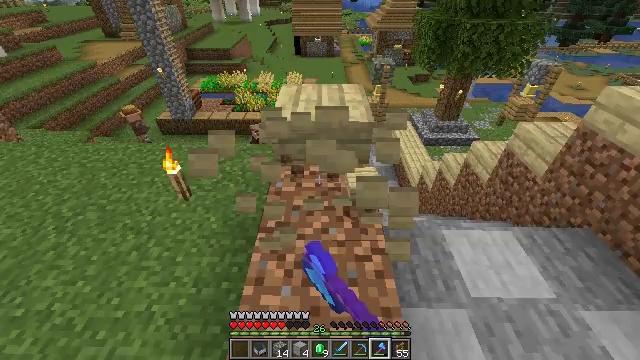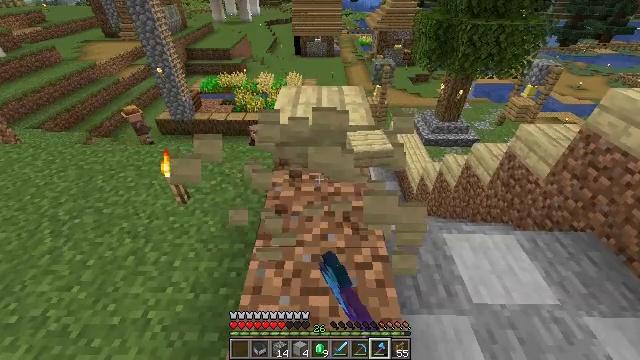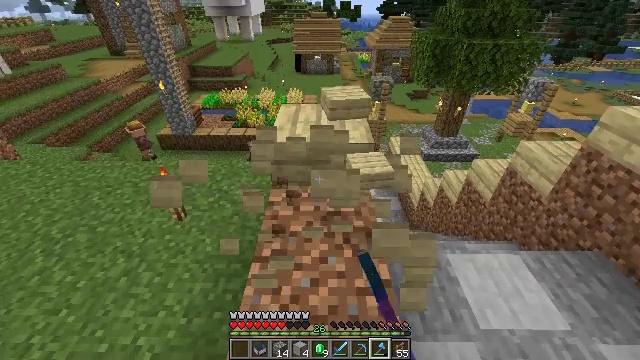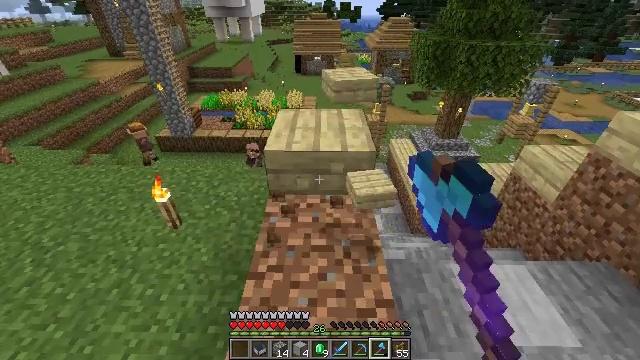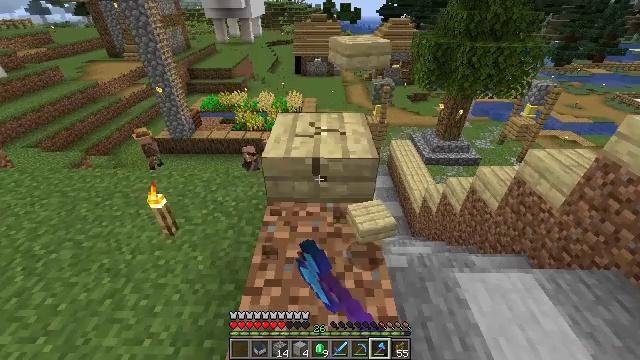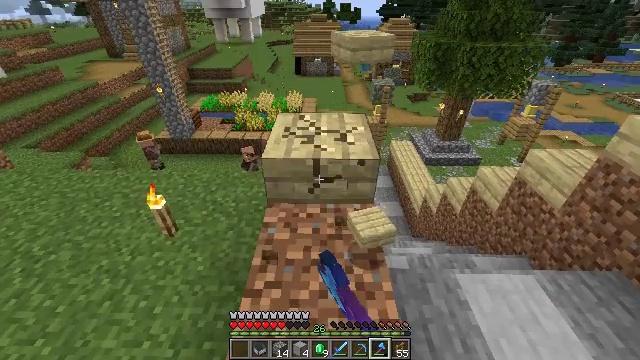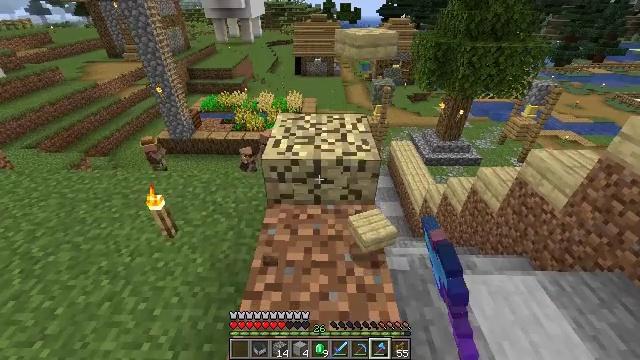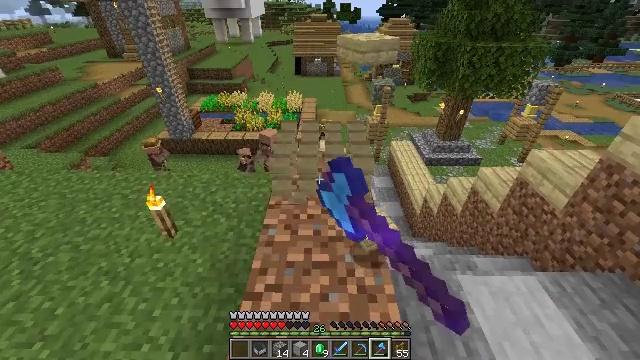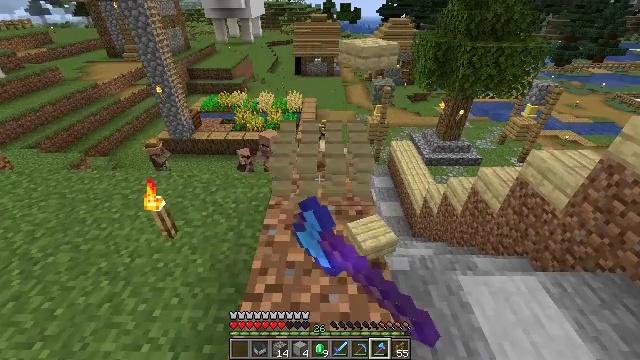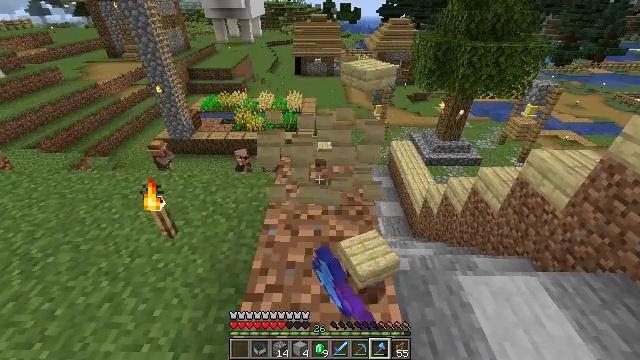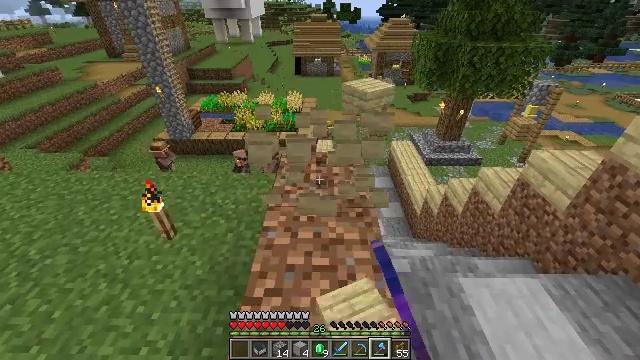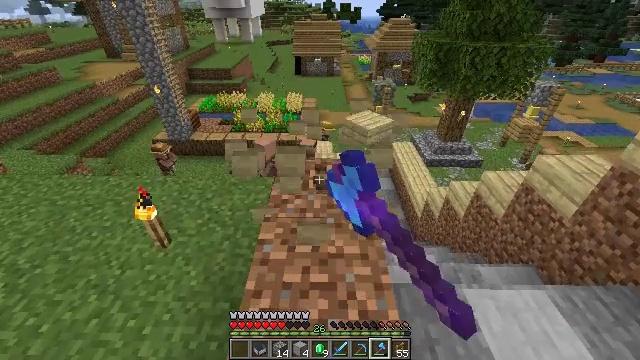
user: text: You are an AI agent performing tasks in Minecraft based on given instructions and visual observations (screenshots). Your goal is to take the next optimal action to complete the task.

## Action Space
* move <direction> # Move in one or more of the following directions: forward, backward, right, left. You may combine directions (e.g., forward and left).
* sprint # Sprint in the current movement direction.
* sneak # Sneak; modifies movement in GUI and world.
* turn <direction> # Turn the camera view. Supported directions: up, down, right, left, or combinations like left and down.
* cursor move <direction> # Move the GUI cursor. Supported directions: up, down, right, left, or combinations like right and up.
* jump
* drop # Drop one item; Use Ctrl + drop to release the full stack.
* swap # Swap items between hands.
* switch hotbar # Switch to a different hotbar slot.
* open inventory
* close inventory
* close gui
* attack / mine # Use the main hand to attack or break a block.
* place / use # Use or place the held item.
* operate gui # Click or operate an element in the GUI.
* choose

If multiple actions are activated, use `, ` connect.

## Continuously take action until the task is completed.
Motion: motion action
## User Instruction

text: Collect the birch slab for reuse.
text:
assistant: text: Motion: move forward, attack / mine
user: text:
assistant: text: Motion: move forward, turn up, attack / mine
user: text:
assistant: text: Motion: attack / mine
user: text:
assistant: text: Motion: attack / mine
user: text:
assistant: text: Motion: attack / mine
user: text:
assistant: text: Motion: attack / mine
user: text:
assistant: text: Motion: attack / mine
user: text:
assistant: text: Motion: attack / mine
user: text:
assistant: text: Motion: attack / mine
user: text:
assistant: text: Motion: move forward, attack / mine
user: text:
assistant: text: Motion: move forward, attack / mine
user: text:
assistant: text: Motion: attack / mine